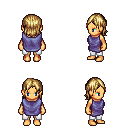
a pixel art fantasy rpg character, female body template, human, tanned skin, chain tabard jacket, white pants, blonde long bangs hairstyle, four views (front, back, left, right), 2x2 character sprite sheet, small pixel art, hard edges, no anti-aliasing